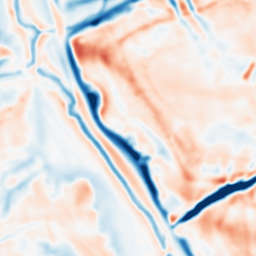
Category: multiscale
Decomposition family: dog_multiscale
Decomposition parameters: sigma_ratio: 1.4
n_scales: 4
base_sigma: 2
Upsampling method: bicubic_3x
Upsampling parameters: scale: 3
Upsampling scale: 3